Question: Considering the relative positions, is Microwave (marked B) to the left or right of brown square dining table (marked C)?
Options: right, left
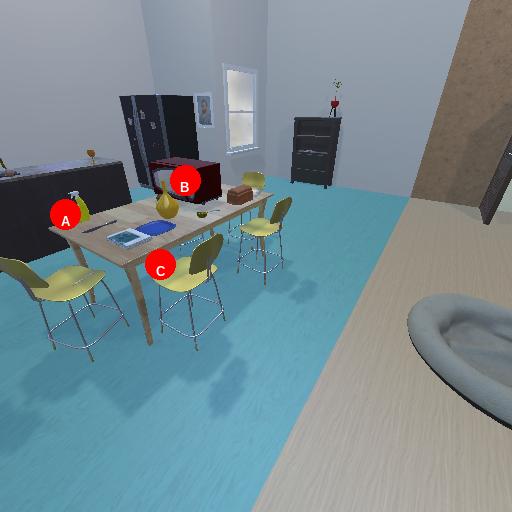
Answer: right